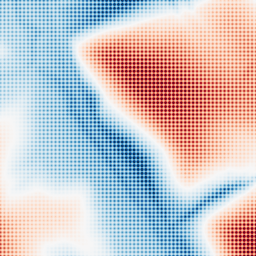
Category: multiscale
Decomposition family: dog_multiscale
Decomposition parameters: sigma_ratio: 2
n_scales: 5
base_sigma: 2
Upsampling method: sinc_blackman
Upsampling parameters: scale: 8
kernel_size: 8
Upsampling scale: 8